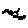
Label: cat